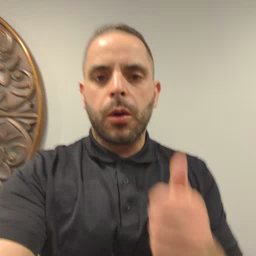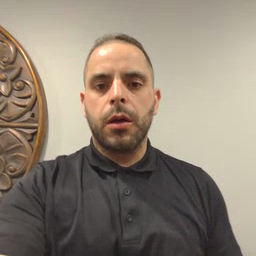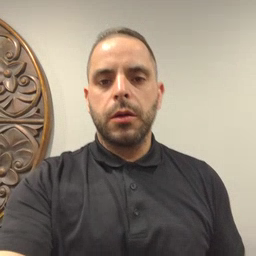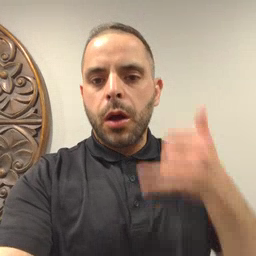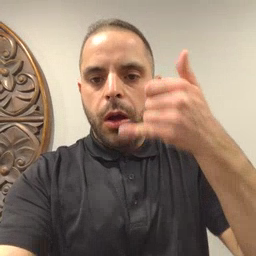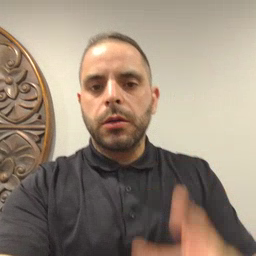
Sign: callonphone